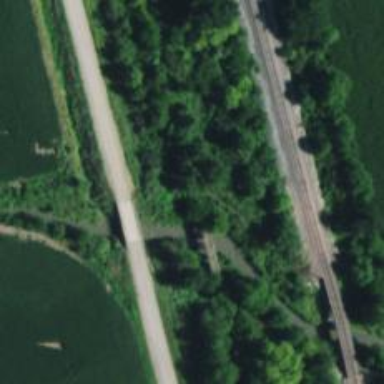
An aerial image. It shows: Abandoned railway bridge.